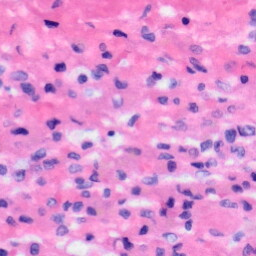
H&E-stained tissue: Liver